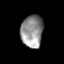
Tissue: prostate
Cell type: T cells
Senescence score: 0.3052
Nuclear area (px): 699
Mean DAPI intensity: 145.142